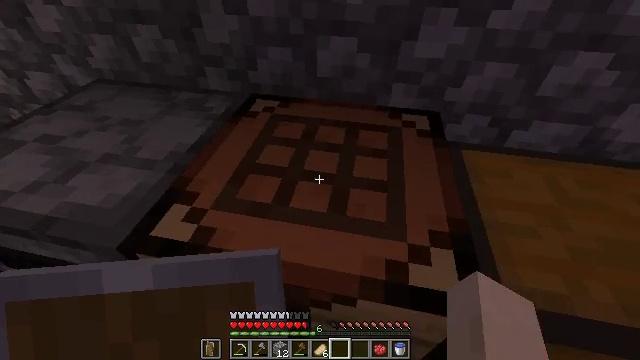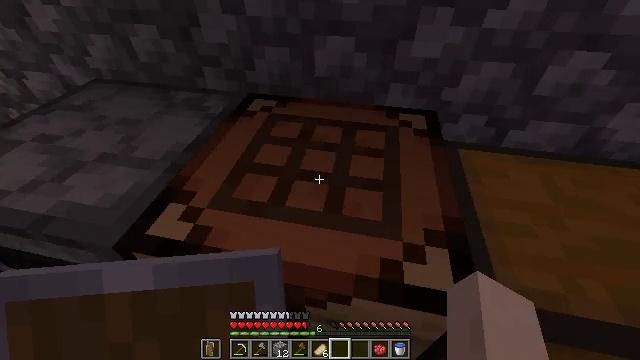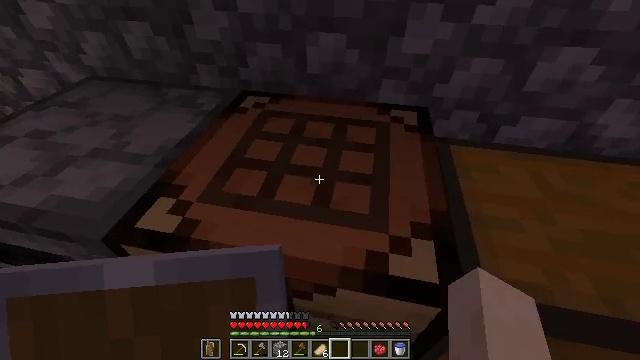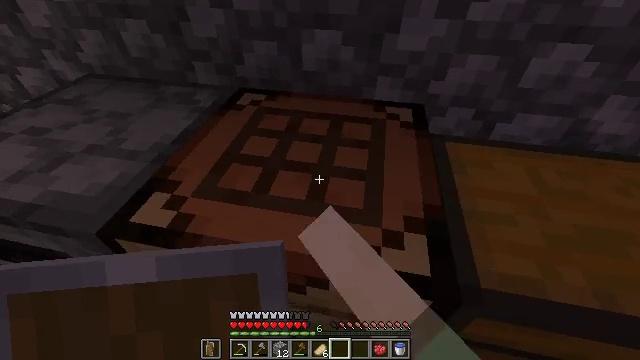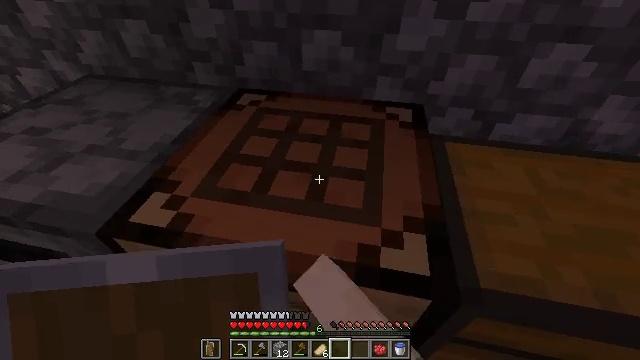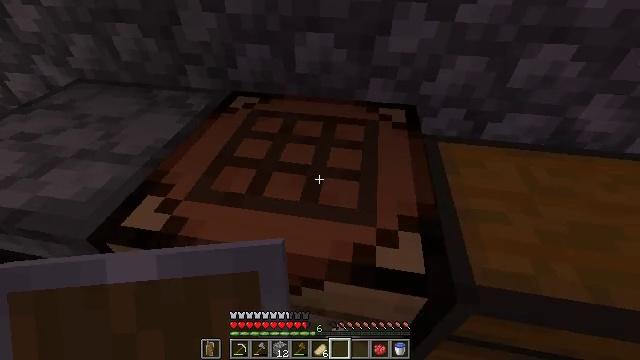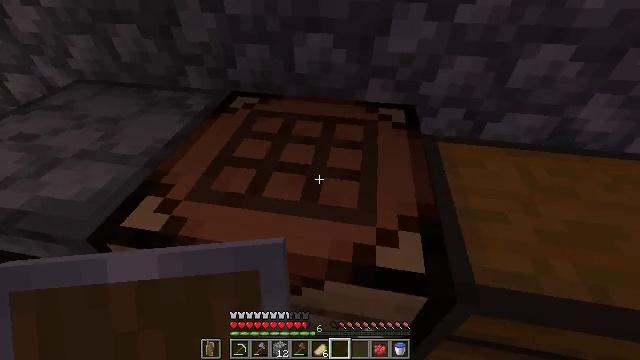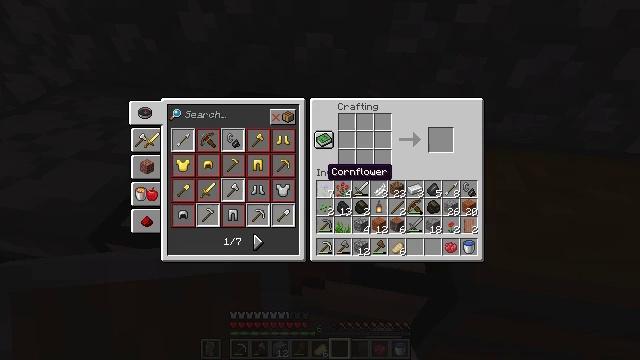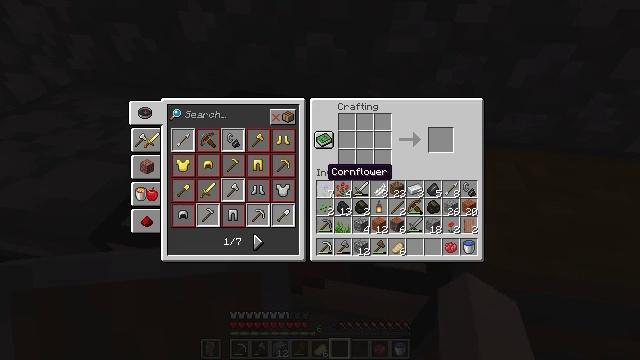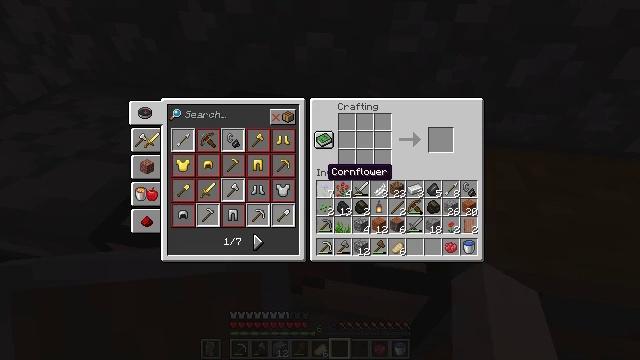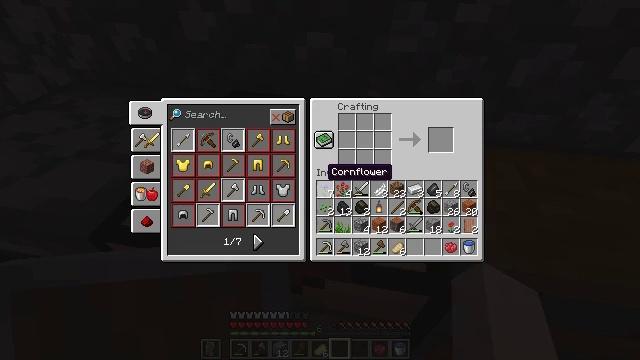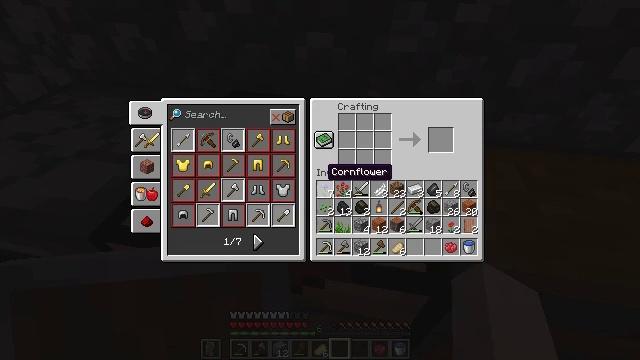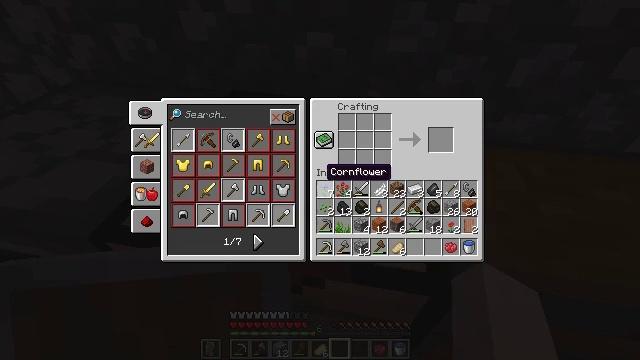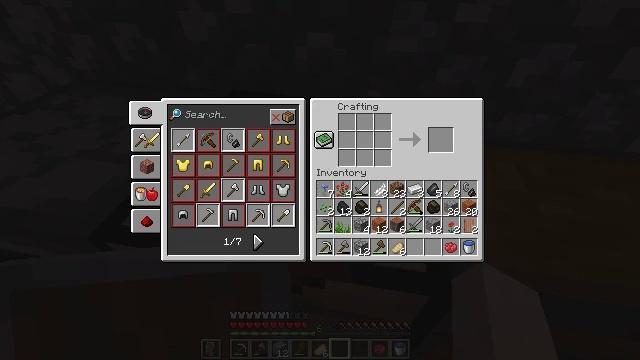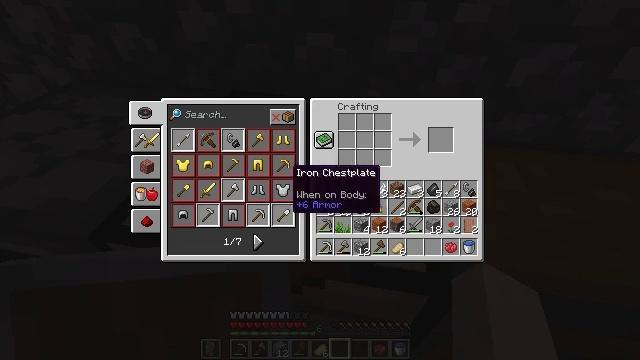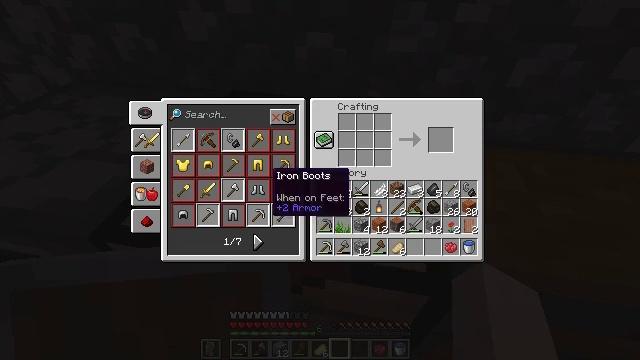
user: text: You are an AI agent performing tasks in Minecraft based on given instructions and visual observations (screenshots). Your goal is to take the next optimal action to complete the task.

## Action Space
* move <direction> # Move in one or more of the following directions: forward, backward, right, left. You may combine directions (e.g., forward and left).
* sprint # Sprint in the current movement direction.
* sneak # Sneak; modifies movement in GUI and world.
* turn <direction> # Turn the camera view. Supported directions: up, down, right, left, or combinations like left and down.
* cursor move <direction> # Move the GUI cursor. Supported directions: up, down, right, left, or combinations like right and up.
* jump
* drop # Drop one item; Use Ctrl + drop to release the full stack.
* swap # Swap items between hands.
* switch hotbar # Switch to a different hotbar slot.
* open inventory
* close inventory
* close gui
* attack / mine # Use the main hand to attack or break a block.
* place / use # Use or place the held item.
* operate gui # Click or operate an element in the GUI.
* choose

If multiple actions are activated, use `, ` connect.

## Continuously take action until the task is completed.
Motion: motion action
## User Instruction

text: Combine acacia planks in the crafting table to get an acacia pressure plate.
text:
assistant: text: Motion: no_op
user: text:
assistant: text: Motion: use / place
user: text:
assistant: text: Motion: use / place
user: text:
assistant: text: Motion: use / place
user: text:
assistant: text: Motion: turn right
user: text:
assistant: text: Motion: no_op
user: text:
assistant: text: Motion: open gui
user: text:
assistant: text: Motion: no_op
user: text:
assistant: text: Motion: no_op
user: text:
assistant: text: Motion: no_op
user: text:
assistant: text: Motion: no_op
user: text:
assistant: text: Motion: no_op
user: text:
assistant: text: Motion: cursor move left
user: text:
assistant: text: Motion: cursor move left
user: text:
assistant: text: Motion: cursor move left
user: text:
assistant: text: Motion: cursor move left
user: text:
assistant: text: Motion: cursor move left and up
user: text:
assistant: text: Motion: cursor move left and up
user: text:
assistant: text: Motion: cursor move left and up
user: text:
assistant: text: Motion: cursor move left and up
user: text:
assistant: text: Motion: no_op
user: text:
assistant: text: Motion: no_op
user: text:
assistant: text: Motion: no_op
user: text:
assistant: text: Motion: no_op
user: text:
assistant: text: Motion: no_op
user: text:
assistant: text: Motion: cursor move left
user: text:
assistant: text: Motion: cursor move left and down
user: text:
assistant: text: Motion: no_op
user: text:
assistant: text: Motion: no_op
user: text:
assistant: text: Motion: no_op